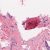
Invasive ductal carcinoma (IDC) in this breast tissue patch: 1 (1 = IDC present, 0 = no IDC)